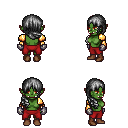
a pixel art fantasy rpg character, female body template, orc, green skin, gold arm armor, red pants, gray right-swept hairstyle, metal gloves, brown shoes, four views (front, back, left, right), 2x2 character sprite sheet, small pixel art, hard edges, no anti-aliasing